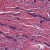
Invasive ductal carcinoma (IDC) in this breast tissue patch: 1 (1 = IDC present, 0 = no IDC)